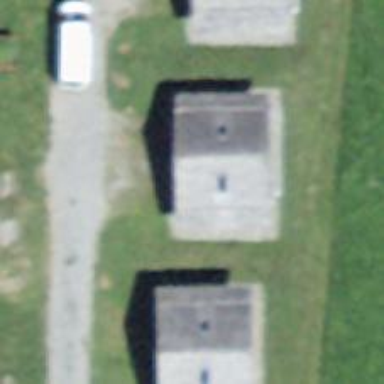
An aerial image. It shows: Toilets.